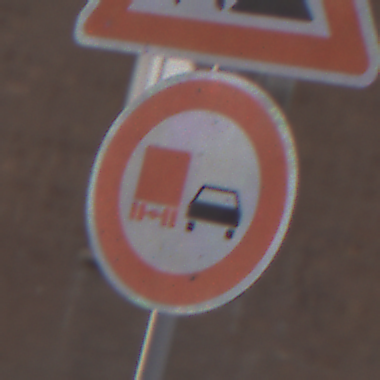
Verkehrszeichen: UeberholverbotKraftfahrzeuge
Zusatzzeichen oben: Arbeitsstelle
Umgebung: Outdoor, Urban
Tageszeit: MorningAfternoon
Wetter: Overcast
Licht: Natural
Jahreszeit: NotSpecified
Kontrast: LowContrast